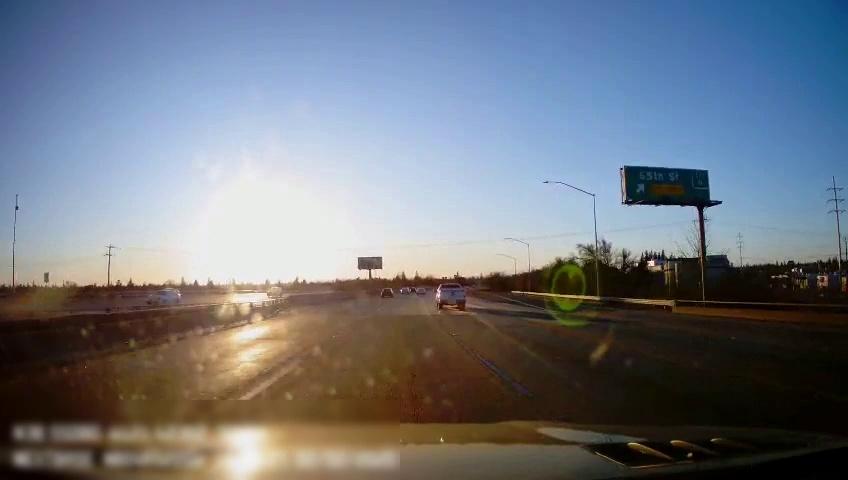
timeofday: Day
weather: Sunny
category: Drivable Space
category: Vehicles | Truck
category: Vehicles | Car
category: Vehicles | Car
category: Vehicles | Car
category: Vehicles | Car
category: Vehicles | Car
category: Vehicles | SUV
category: Lanes | Alternate Lane
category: Lanes | Current Lane
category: Lanes | Alternate Lane
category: Traffic | Signs
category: Traffic | Signs